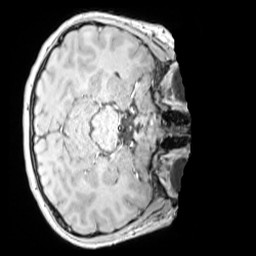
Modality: MP2RAGE
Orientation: axial
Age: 12
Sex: female
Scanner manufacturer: siemens
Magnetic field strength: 3 T
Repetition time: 4 s
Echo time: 0.00303 s